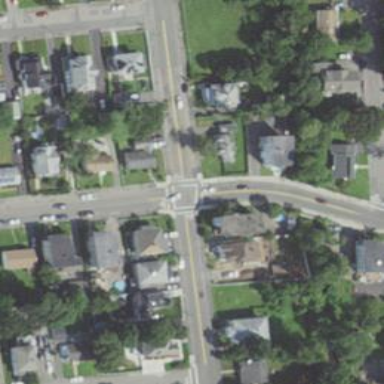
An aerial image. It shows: Stop road.